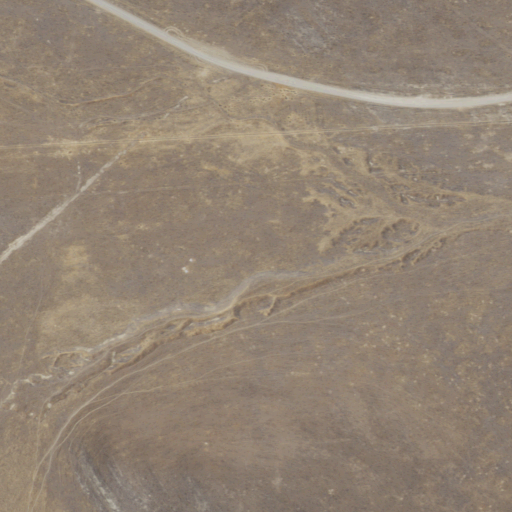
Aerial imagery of gap in California named La Portería containing grassland and shrub